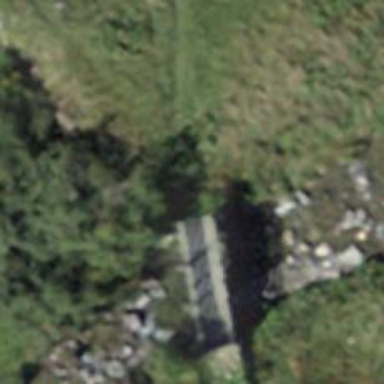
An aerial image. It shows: Path on bridge.